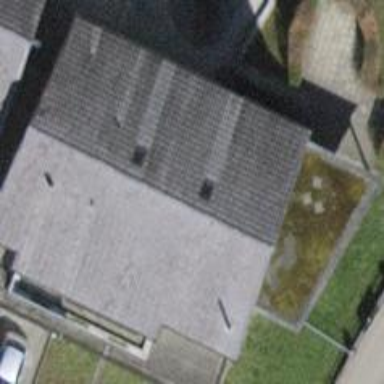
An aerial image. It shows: School building.